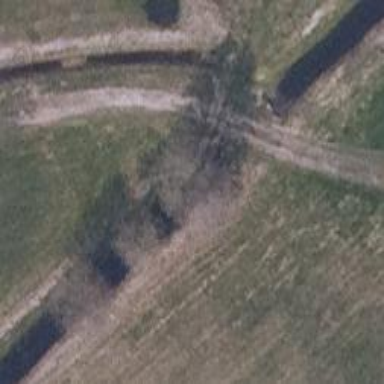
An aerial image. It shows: Culvert tunnel.